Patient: sex M, age 61
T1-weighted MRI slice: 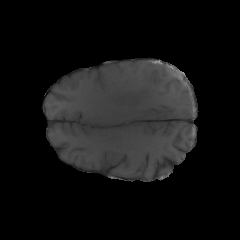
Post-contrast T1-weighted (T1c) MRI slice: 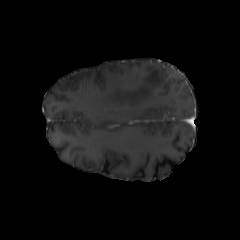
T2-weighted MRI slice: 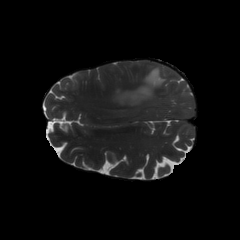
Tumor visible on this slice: yes
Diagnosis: Glioblastoma, IDH-wildtype
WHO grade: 4